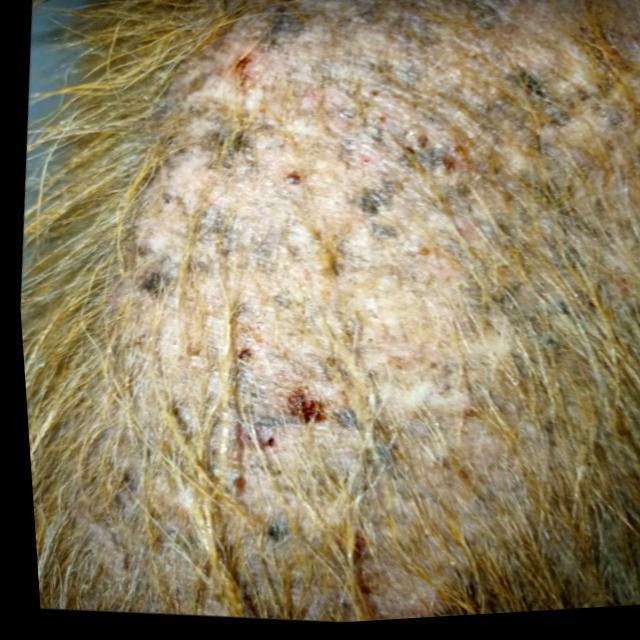
Canine demodicosis (Demodex mange) — caused by Demodex canis mites. Presents with alopecia, follicular papules, pustules, and comedones. Often localized on face and forelimbs.